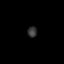
Tissue: lung
Cell type: Epithelial cells
Senescence score: 0.2233
Nuclear area (px): 101
Mean DAPI intensity: 52.96